Question: I'm developing an android app with fragments. While most of my layouts are pre-determined in the XML, I would like to programmatically insert a new view between views that were already loaded in a LinearLayout at startup.

How do I go about with this?
Thanks
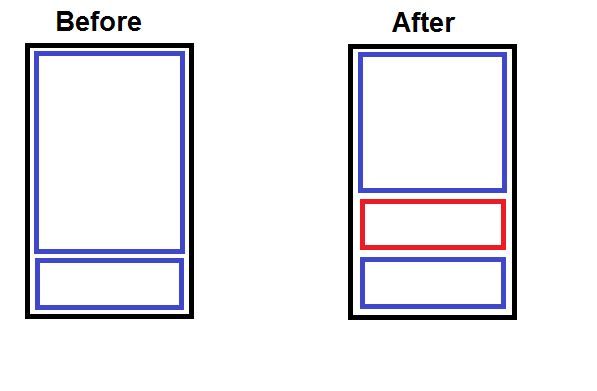
Answer: Its possible to specify index while u dynamically add a view to a LinearLayout.
Set height of the first view as
'''
android:layout_height="0dp"
android:layout_weight="1"
'''
Set 'height = wrap_content' for the second view in 'XML'
Then while u are adding new View dynamically, set its 'height = wrap_content' and add it to the parent 'LinearLayout' like this
'''
parentLinearLayout.addView(childView, index);
//index = position where you want to insert the new view.
'''
It might help you. :)